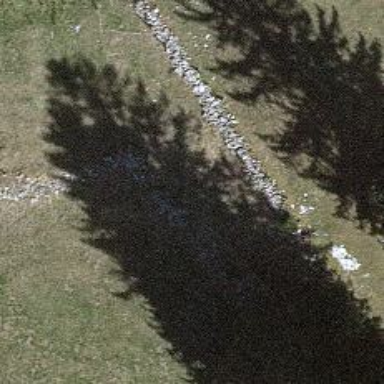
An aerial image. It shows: Wall made of dry stone.